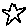
Label: star